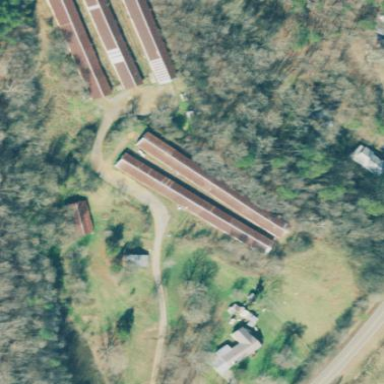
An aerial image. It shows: Farm auxiliary building.